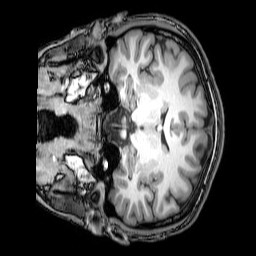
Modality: T1w
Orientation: coronal
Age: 21
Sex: female